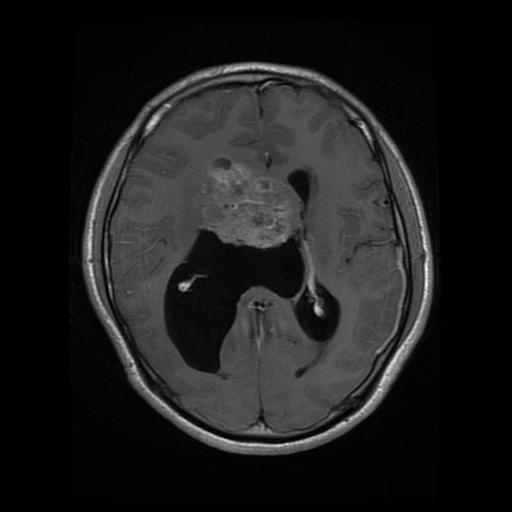
Label: glioma